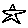
Label: star